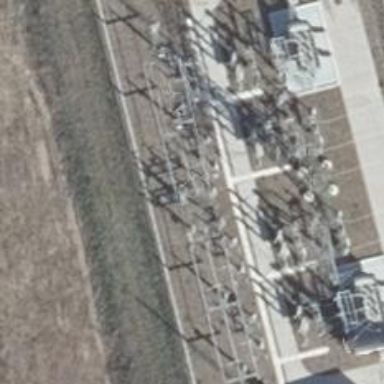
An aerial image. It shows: Switch used for power control.